Interaction volume radius: 5 \u00c5
Interaction volume height: 25 \u00c5
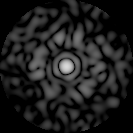
Disorder parameter: 0.8296